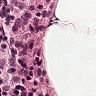
Metastatic tissue present: no